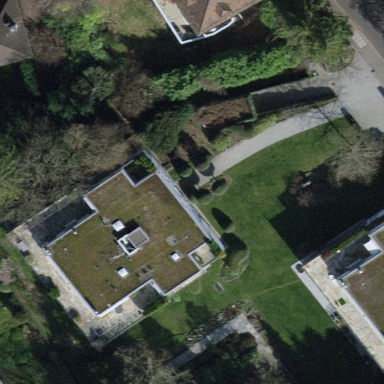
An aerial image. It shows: Balcony as part of building.